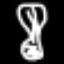
Label: hourglass